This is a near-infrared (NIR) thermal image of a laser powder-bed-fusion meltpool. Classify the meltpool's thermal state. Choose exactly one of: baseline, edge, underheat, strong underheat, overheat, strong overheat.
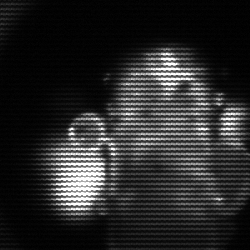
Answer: strong underheat